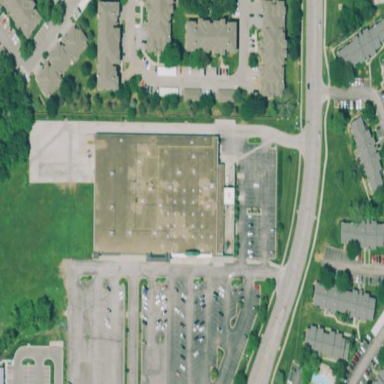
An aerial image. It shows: Supermarket located in building.